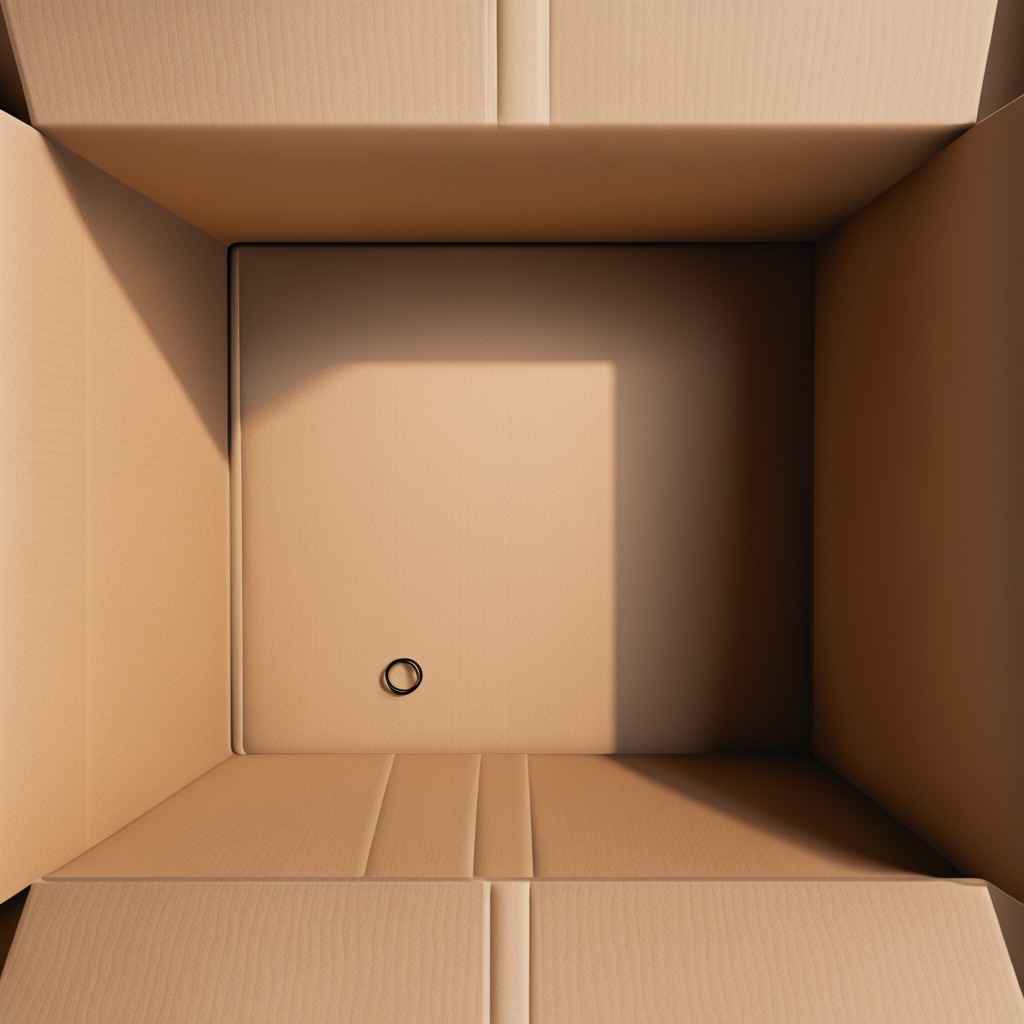
A rubber O-ring is lying on a clean dry cardboard box surface in an outdoor workshop during daytime bright natural light soft shadows slightly creased but